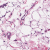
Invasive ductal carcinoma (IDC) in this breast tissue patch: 0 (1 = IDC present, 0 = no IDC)